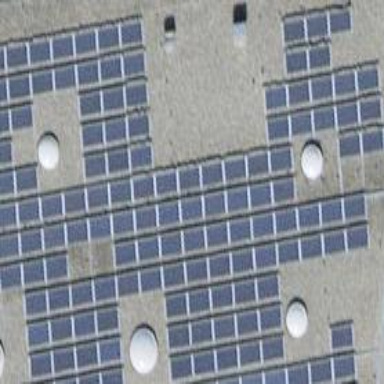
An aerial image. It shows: Solar photovoltaic panel generator on rooftop.